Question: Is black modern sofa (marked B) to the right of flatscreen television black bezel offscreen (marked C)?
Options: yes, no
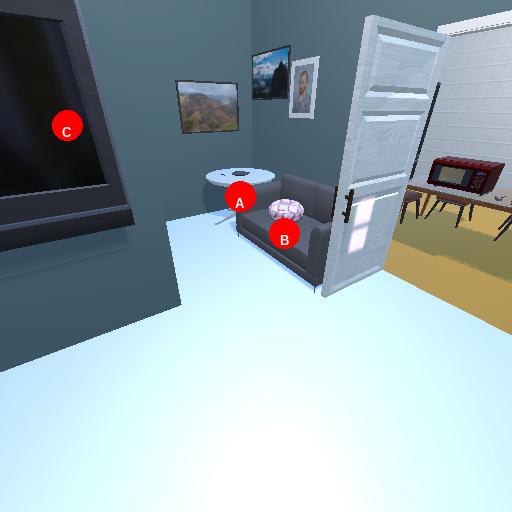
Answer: yes